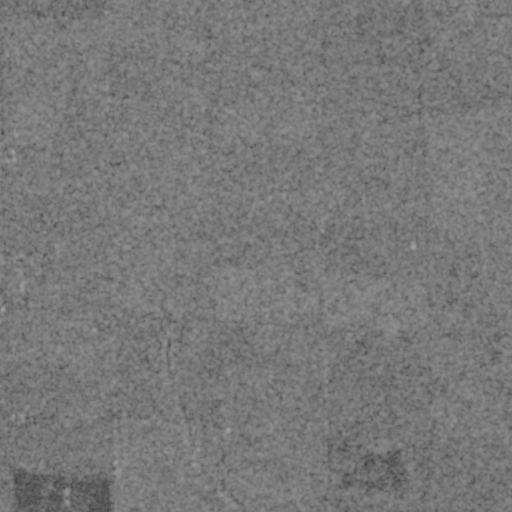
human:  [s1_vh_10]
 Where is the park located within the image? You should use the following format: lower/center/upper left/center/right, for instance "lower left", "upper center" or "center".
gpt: The park is located in the center right of the image.
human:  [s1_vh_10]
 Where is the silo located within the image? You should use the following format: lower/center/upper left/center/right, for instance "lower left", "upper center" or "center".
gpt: The silo is located in the lower left of the image.
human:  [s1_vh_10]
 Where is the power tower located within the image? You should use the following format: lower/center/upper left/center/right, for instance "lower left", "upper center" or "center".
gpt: There is no power tower in the image.

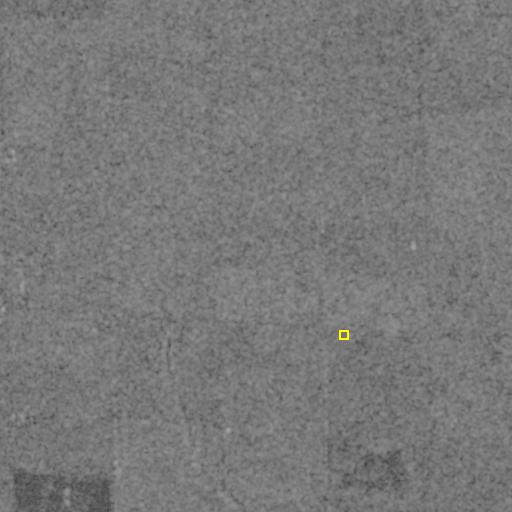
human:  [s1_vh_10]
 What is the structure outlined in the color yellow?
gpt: The structure outlined in yellow is a park.
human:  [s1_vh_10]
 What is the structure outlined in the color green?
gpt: There is no green outline.